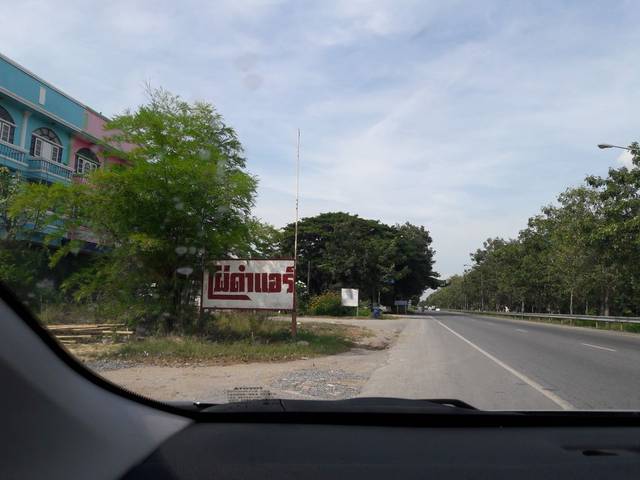
Region: Thailand
Coordinates: 14.585, 100.442